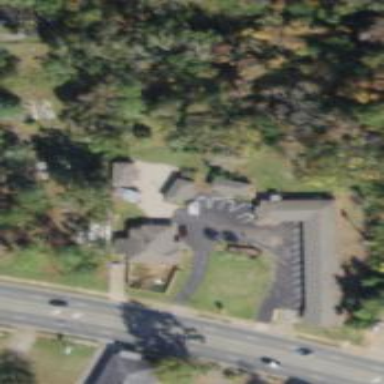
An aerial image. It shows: Motel that caters to tourists.